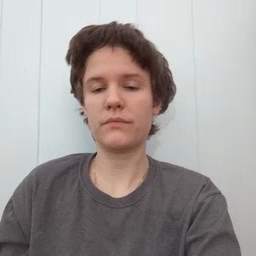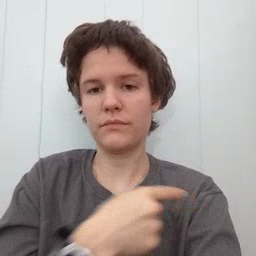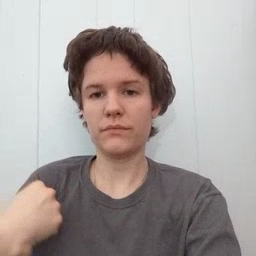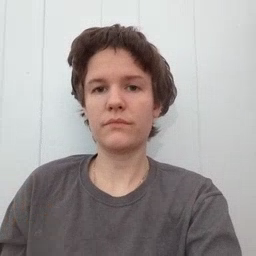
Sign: weus